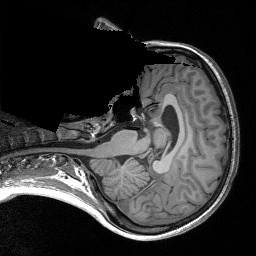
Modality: T1w
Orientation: axial